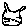
Label: cat